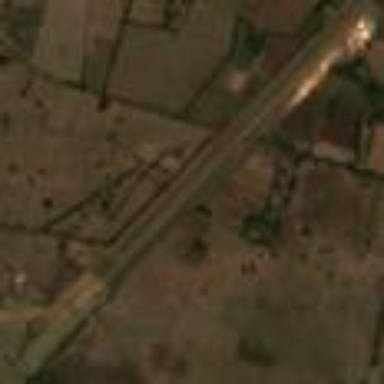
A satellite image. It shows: Airfield that serves as aerodrome.